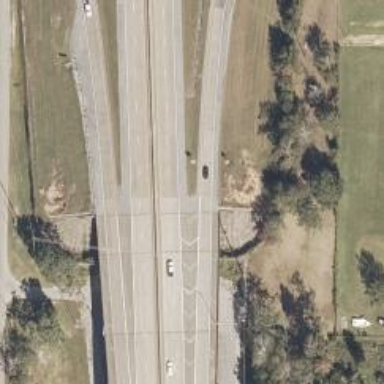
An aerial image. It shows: Bridge over motorway.